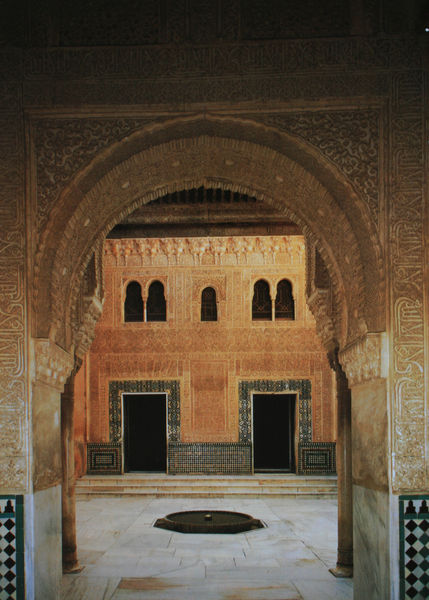
Titel: Cuarto Dorado, Hof und Südfassade
Standort: Granada
Institution: Alhambra
Schlagwörter: blau, schatten, gelb, ocker, braun, fenster, grau, licht, marmor, orange, pfeiler, raum, schwarz, säule, säulen, tür, weiss, anlage, gebäude, haus, rot, schloss, beige, muster, ornament, alt, wand, architektur, rahmen, sockel, stein, innenraum, boden, gold, innen, brunnen, springbrunnen, relief, spanien, farbig, schrift, bogen, fassade, pflaster, türen, mauer, hof, rundbogen, kuppel, treppe, treppen, inschrift, ornamente, verzierung, türrahmen, stuck, aufgang, durchgang, stufen, schriftzeichen, tor, foto, fotografie, photographie, bögen, eingang, eingänge, fugen, innenhof, berlin, durchblick, moschee, orient, orientalisch, palast, torbogen, becken, fliesen, pflastersteine, beschriftung, kacheln, mosaik, intarsien, photo, fries, portal, sims, arabisch, gesims, farbfoto, antik, tempel, konsole, museum, golden, islam, aufnahme, verzierungen, kapitel, archivolte, arabeske, atrium, hufeisen, durchgänge, taufbecken, biforien, doppelfenster, stiegen, kalligraphie, sevilla, maurisch, byzanz, hufeisenbogen, medina, mauren, cordoba, mosaiken, mosche, alhambra, granada, hufeisenbögen, eing nge, mihrab, to, architektur,blick.in,einen hof.,venedig,orient, mosaik4, ehernes meer